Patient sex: M
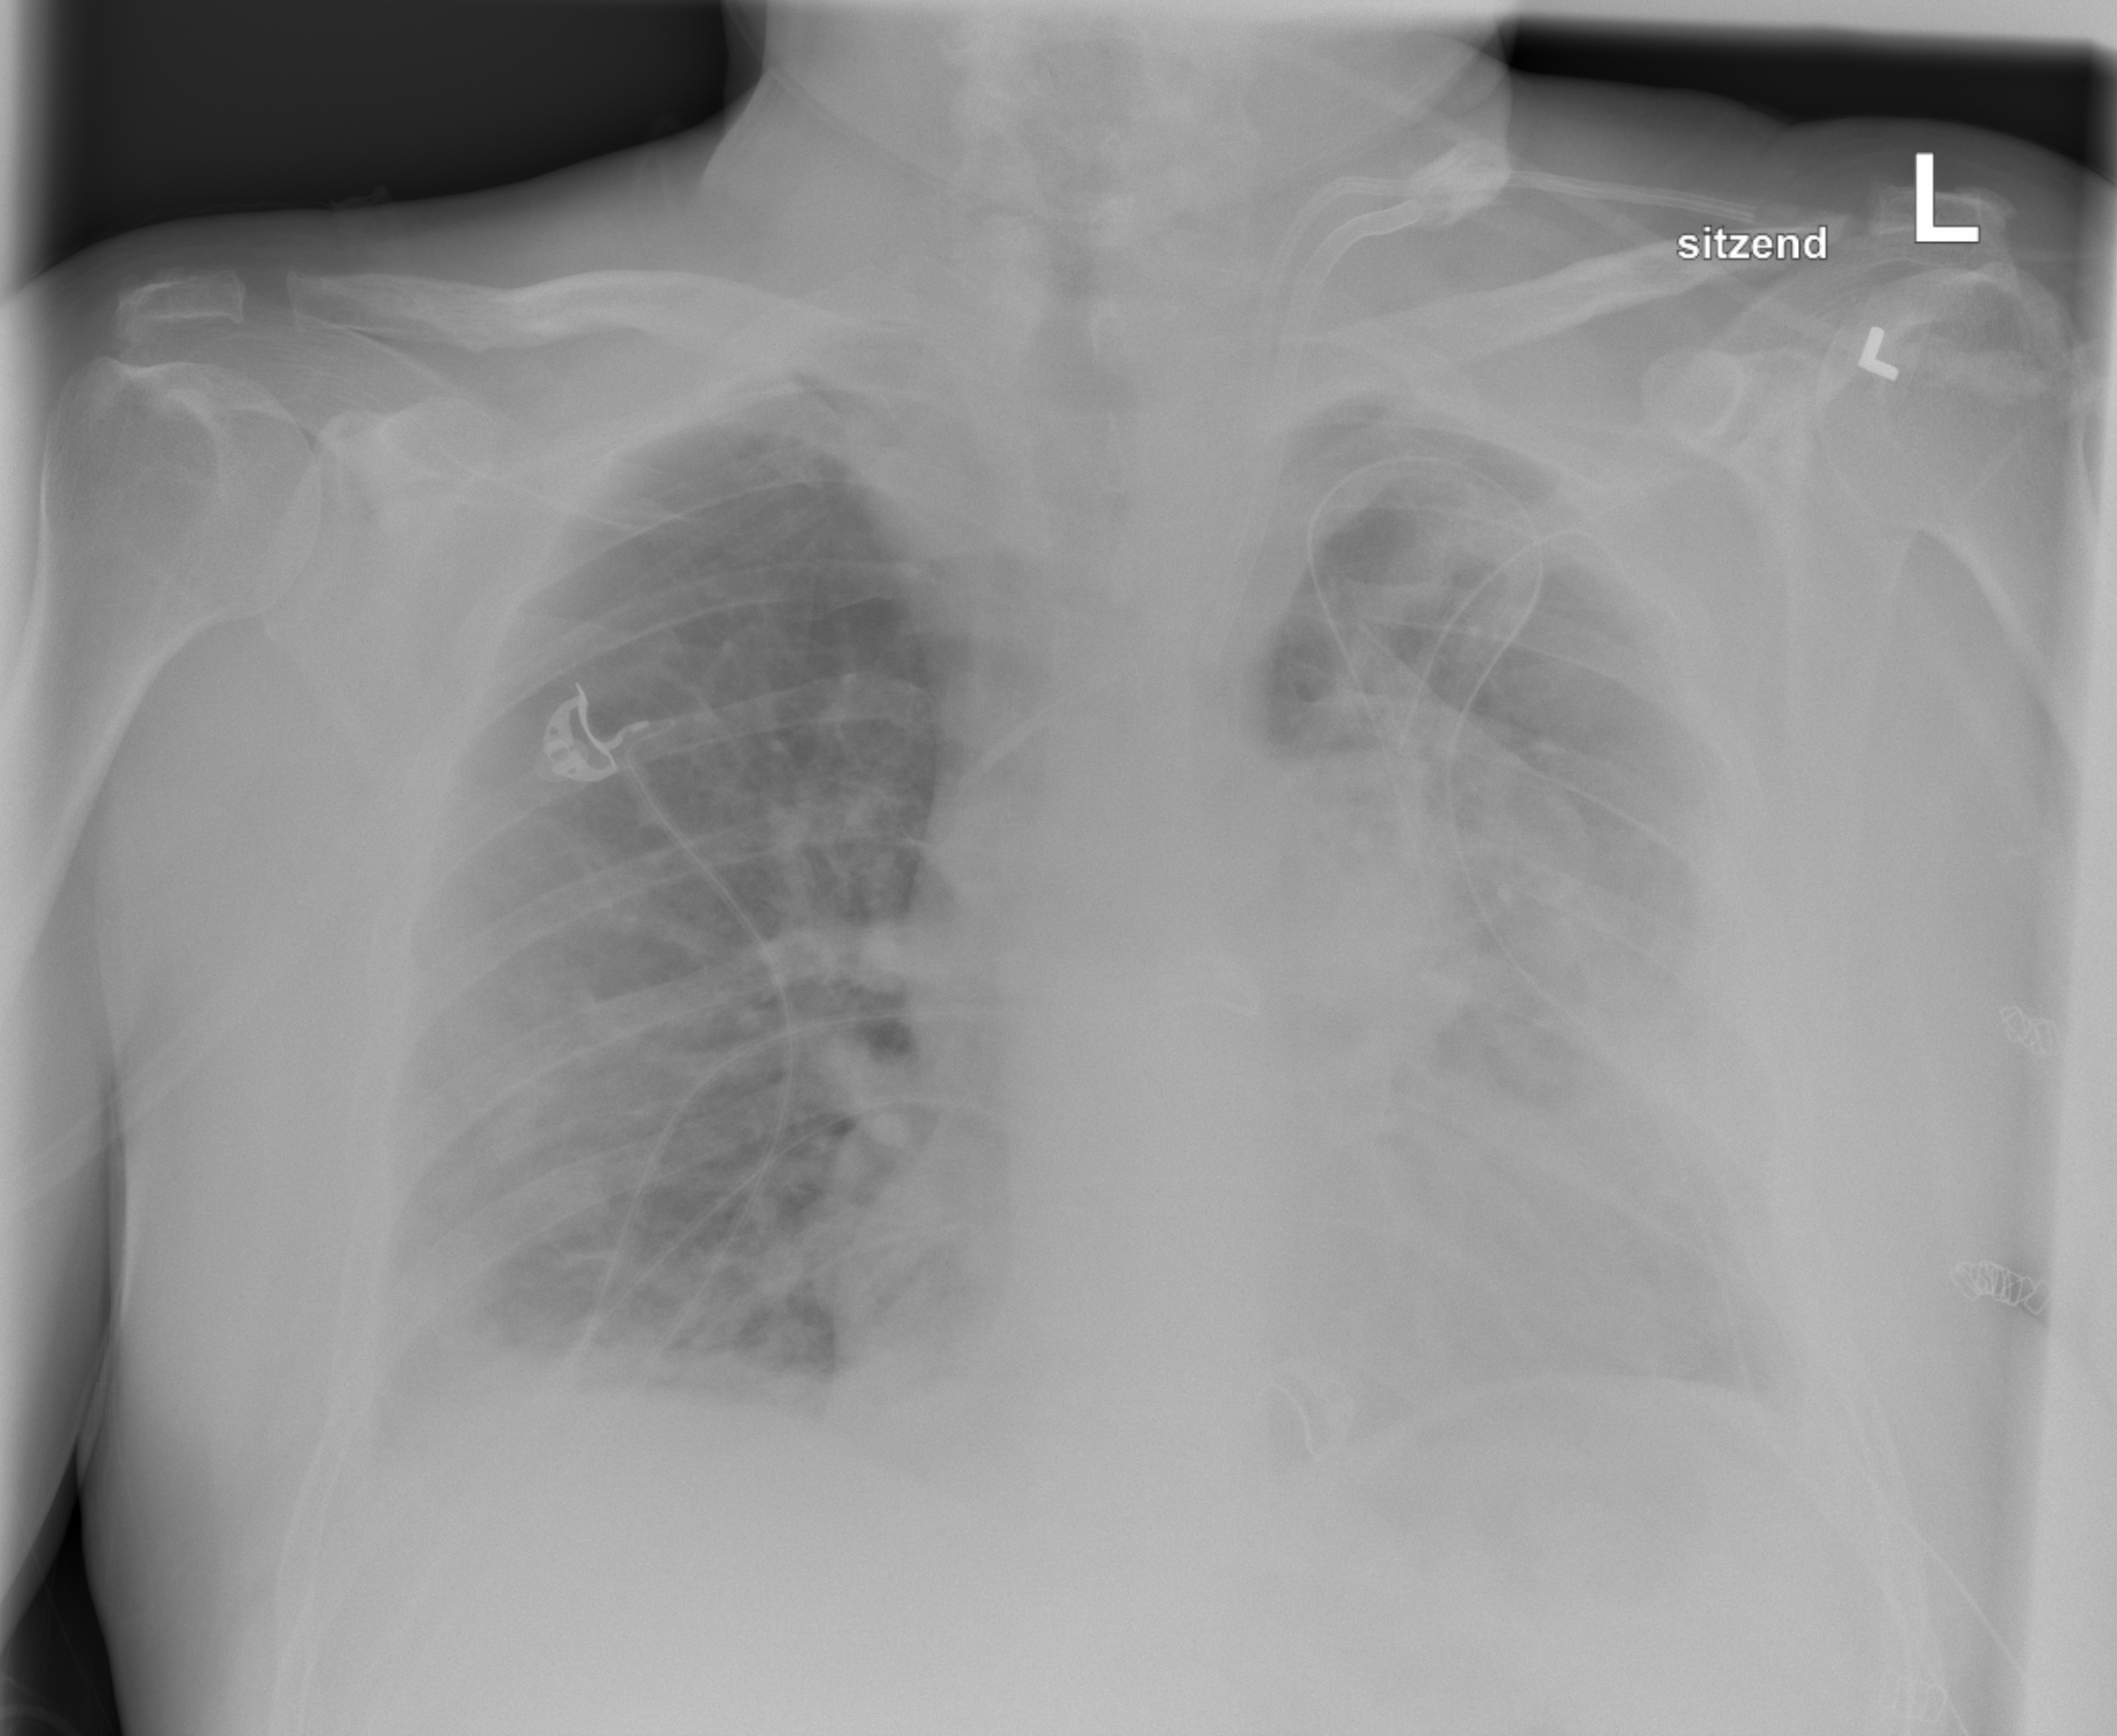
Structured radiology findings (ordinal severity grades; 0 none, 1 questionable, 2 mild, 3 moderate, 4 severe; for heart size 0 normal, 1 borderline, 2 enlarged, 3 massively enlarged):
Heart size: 2
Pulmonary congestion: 2
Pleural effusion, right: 2
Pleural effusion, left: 2
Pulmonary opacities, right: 2
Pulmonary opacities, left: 2
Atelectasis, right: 2
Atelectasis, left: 2